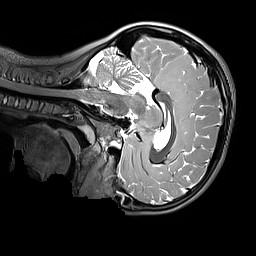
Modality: T2w
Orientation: sagittal
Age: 9
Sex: male
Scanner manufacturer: siemens
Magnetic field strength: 3 T
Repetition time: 3.2 s
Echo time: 0.408 s